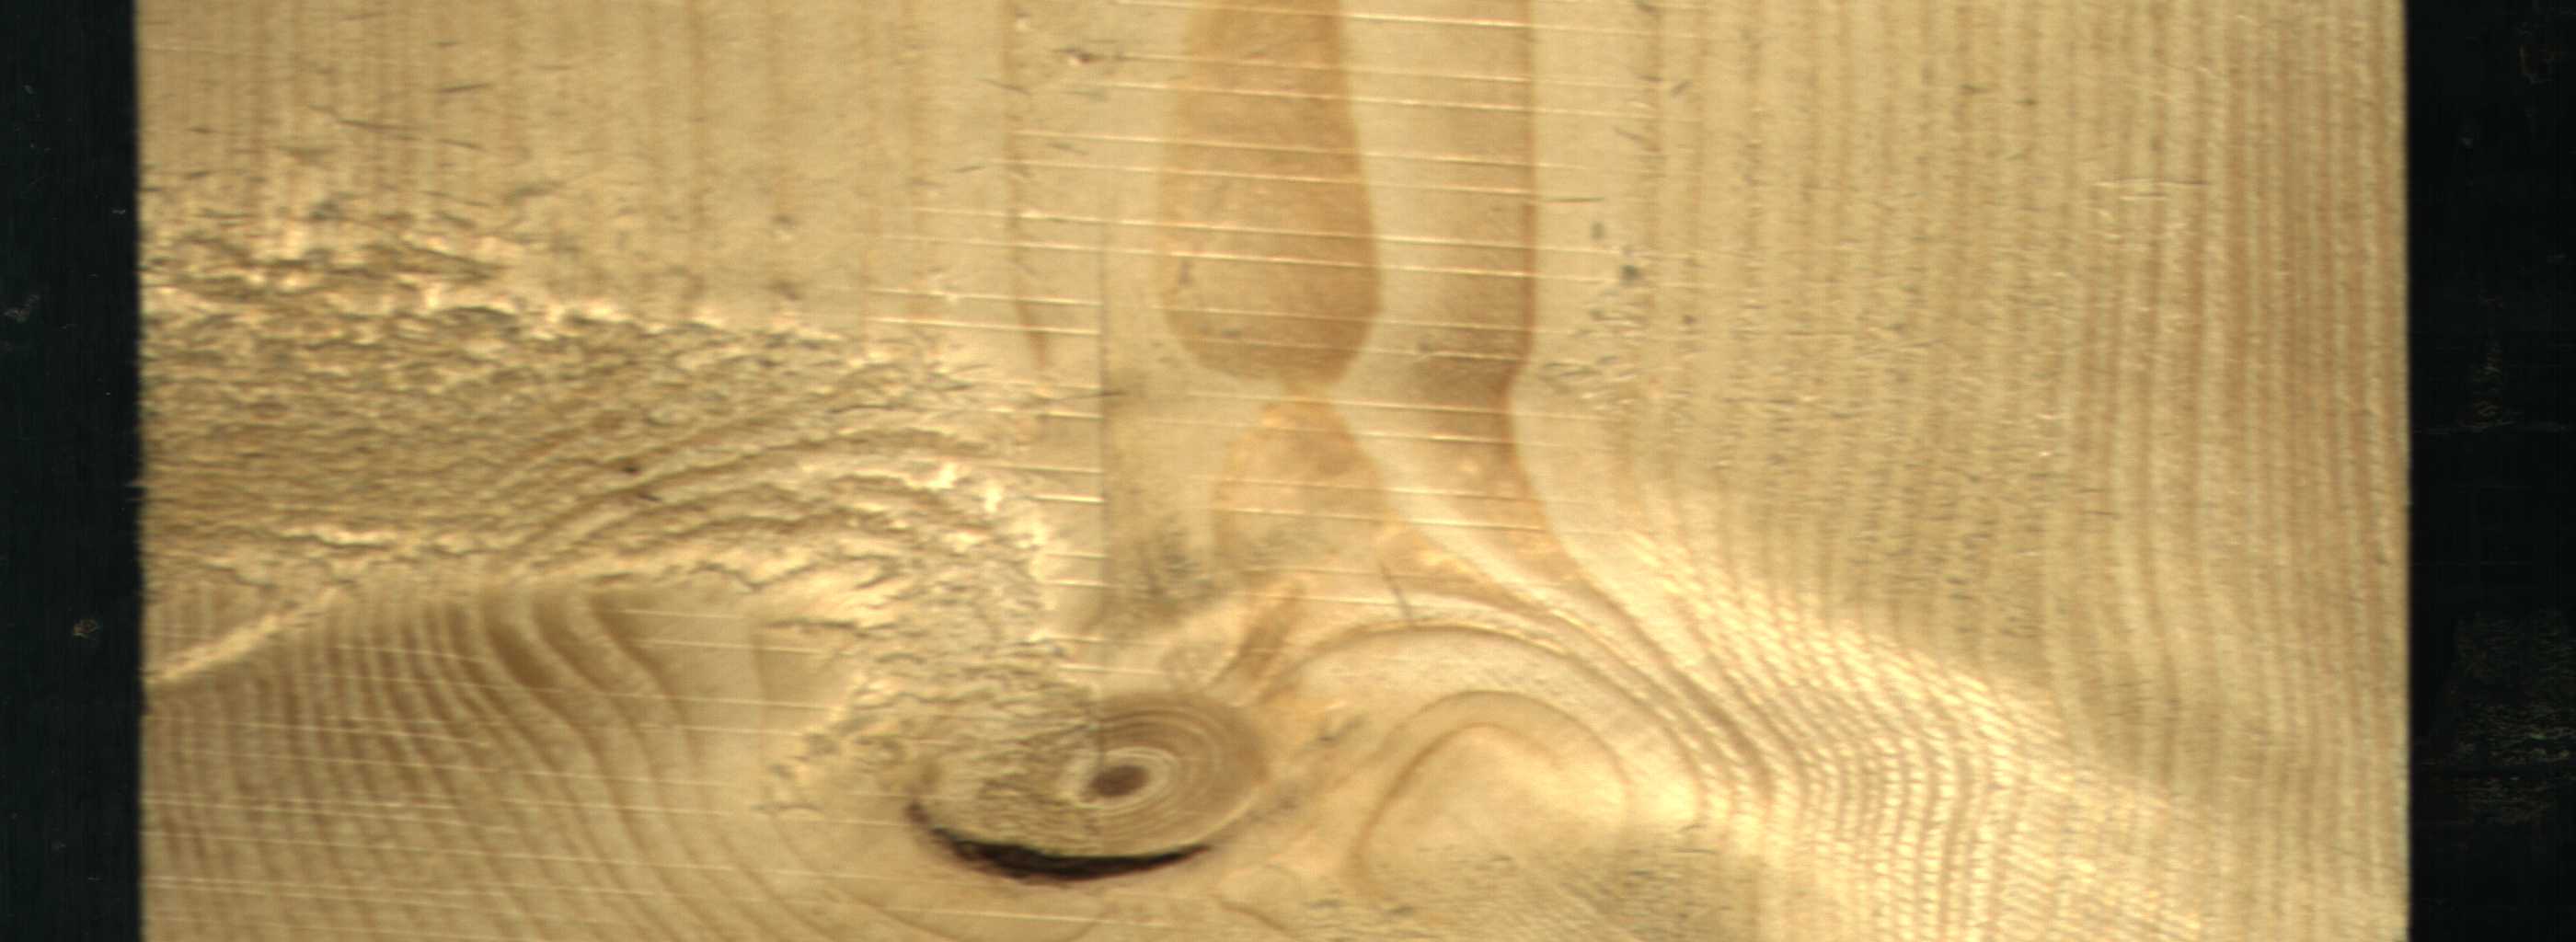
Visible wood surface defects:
Dead_Knot
Live_Knot